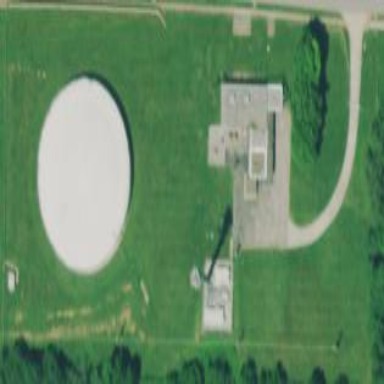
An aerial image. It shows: Water storage area.